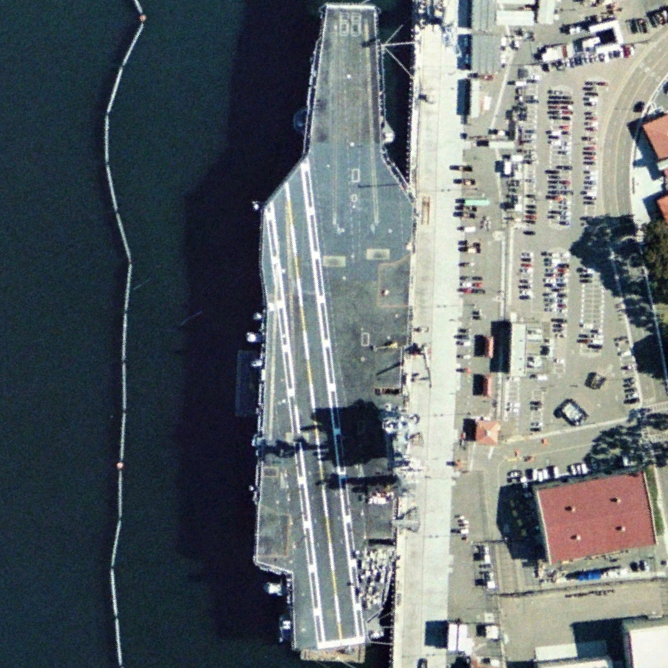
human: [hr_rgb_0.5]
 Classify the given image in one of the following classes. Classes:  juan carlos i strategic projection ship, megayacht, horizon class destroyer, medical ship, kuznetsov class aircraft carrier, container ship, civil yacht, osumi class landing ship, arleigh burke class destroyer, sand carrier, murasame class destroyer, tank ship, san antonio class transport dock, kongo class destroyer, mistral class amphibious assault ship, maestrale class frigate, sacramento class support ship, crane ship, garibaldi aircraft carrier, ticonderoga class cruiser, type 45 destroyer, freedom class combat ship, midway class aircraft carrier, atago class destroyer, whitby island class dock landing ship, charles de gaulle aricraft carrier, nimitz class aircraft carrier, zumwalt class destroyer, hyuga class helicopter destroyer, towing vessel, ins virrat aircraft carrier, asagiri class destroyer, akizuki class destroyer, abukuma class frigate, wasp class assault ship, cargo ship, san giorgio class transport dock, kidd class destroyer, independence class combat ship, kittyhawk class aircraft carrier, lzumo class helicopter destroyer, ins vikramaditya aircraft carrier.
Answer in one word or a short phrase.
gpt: Nimitz class aircraft carrier